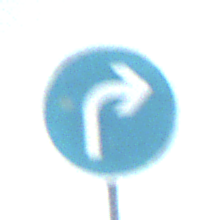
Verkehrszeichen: VorgeschriebeneFahrtrichtungRechts
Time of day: MorningAfternoon
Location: Outdoor (Suburban)
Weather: PartlyCloudy
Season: NotSpecified
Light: Natural